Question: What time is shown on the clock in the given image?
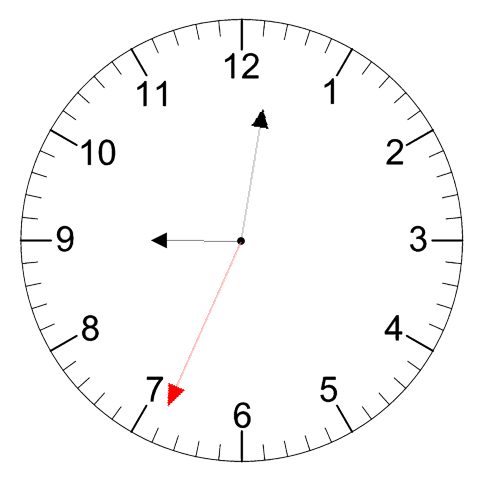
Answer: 09:01:34